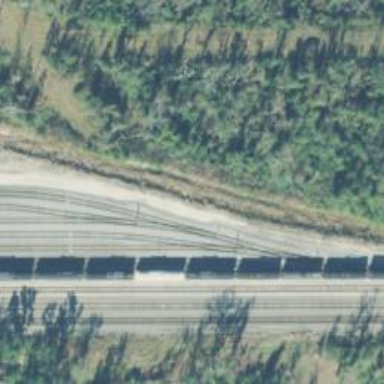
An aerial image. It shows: Railway yard.